Question: I've got a 4-item start screen in my app, which looks like the following:

What's important to me there:
- All items do have the same width (not regarding how much text is actually in it)
- Look the same on all devices (small-screen, mdpi, large-screen, etc.)
Im just wondering if there is a easy solution about this problem?
I've tried using 3 LinearLayouts but thats really awkward..
(1 presenting the layout root[vertical] and two which do each contain 2 buttons[horizonal]).
Making this layout ready for multiple screens would require a lot of fixed-width and fixed-margin hacking. Just like "button margin = 30dp on xlarge, 20 on large, 15 on normal,...".
My layout-xml:
'''
<?xml version="1.0" encoding="utf-8"?>
<LinearLayout
xmlns:android="http://schemas.android.com/apk/res/android"
android:layout_width="fill_parent"
android:layout_height="fill_parent"
android:background="@drawable/background"
android:id="@+id/main_root"
android:orientation="vertical"
android:gravity="center" >
<LinearLayout
android:layout_width="wrap_content"
android:layout_height="wrap_content"
android:orientation="horizontal"
android:layout_gravity="center" >
<Button
android:id="@+id/btn_learn"
android:text="@string/mainBtn_learn"
style="@style/mainBtn"
android:onClick="handleBtnClick"
android:layout_margin="20dip" />
<Button
android:id="@+id/btn_quiz"
android:text="@string/mainBtn_quiz"
style="@style/mainBtn"
android:onClick="handleBtnClick"
android:layout_margin="20dip" />
</LinearLayout>
<LinearLayout
android:layout_width="wrap_content"
android:layout_height="wrap_content"
android:orientation="horizontal"
android:layout_gravity="center" >
<Button
android:id="@+id/btn_search"
android:text="@string/mainBtn_search"
style="@style/mainBtn"
android:onClick="handleBtnClick"
android:layout_margin="20dip" />
<Button
android:id="@+id/btn_more"
android:text="@string/mainBtn_more"
style="@style/mainBtn"
android:onClick="handleBtnClick"
android:layout_margin="20dip" />
</LinearLayout>
'''
Is there a view which "auto-scales" these Buttons or still any other easier solution?
# Edit:
So, in special, you need something like
button:
'''
android:layout_width="15%" // 15% of screen width / height depending on the orientation
android:layout_marginBottom="10%" // see above
'''
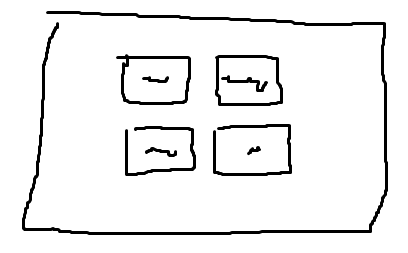
Answer: I'm pretty new to Android development but I can show you what worked for me in a similar case. I defined my layout as follows:
'''
<LinearLayout
android:id="@+id/linearLayout2"
android:layout_width="match_parent"
android:layout_height="wrap_content"
android:orientation="horizontal" >
<EditText
android:id="@+id/outputText"
android:layout_width="0dp"
android:layout_height="wrap_content"
android:layout_weight="1"
android:editable="false" />
<Spinner
android:id="@+id/outputSpinner"
android:layout_width="0dp"
android:layout_height="wrap_content"
android:layout_weight="1"
android:prompt="@string/OutputBaseOptionsPrompt" />
</LinearLayout>
'''
I have a horizontal layout with two items. The LinearLayout has a width of "match_parent" so that it is as wide as the screen. Both items in the layout have the following:
'''
android:layout_width="0dp"
android:layout_weight="1"
'''
Since both items have a layout_weight of 1, they will be drawn at the same width. In this case, each item takes up half of the available space. If you change the weight of one of these items to "2" then it will be twice as wide as the item with a weight of "1".